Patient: sex M, age 44
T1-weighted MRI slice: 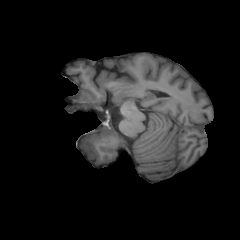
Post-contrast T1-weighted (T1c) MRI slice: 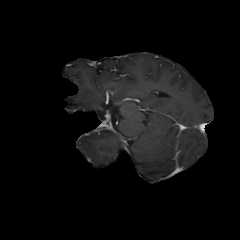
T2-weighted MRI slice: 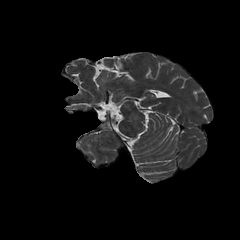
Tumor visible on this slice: no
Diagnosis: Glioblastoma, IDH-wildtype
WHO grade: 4